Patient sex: M
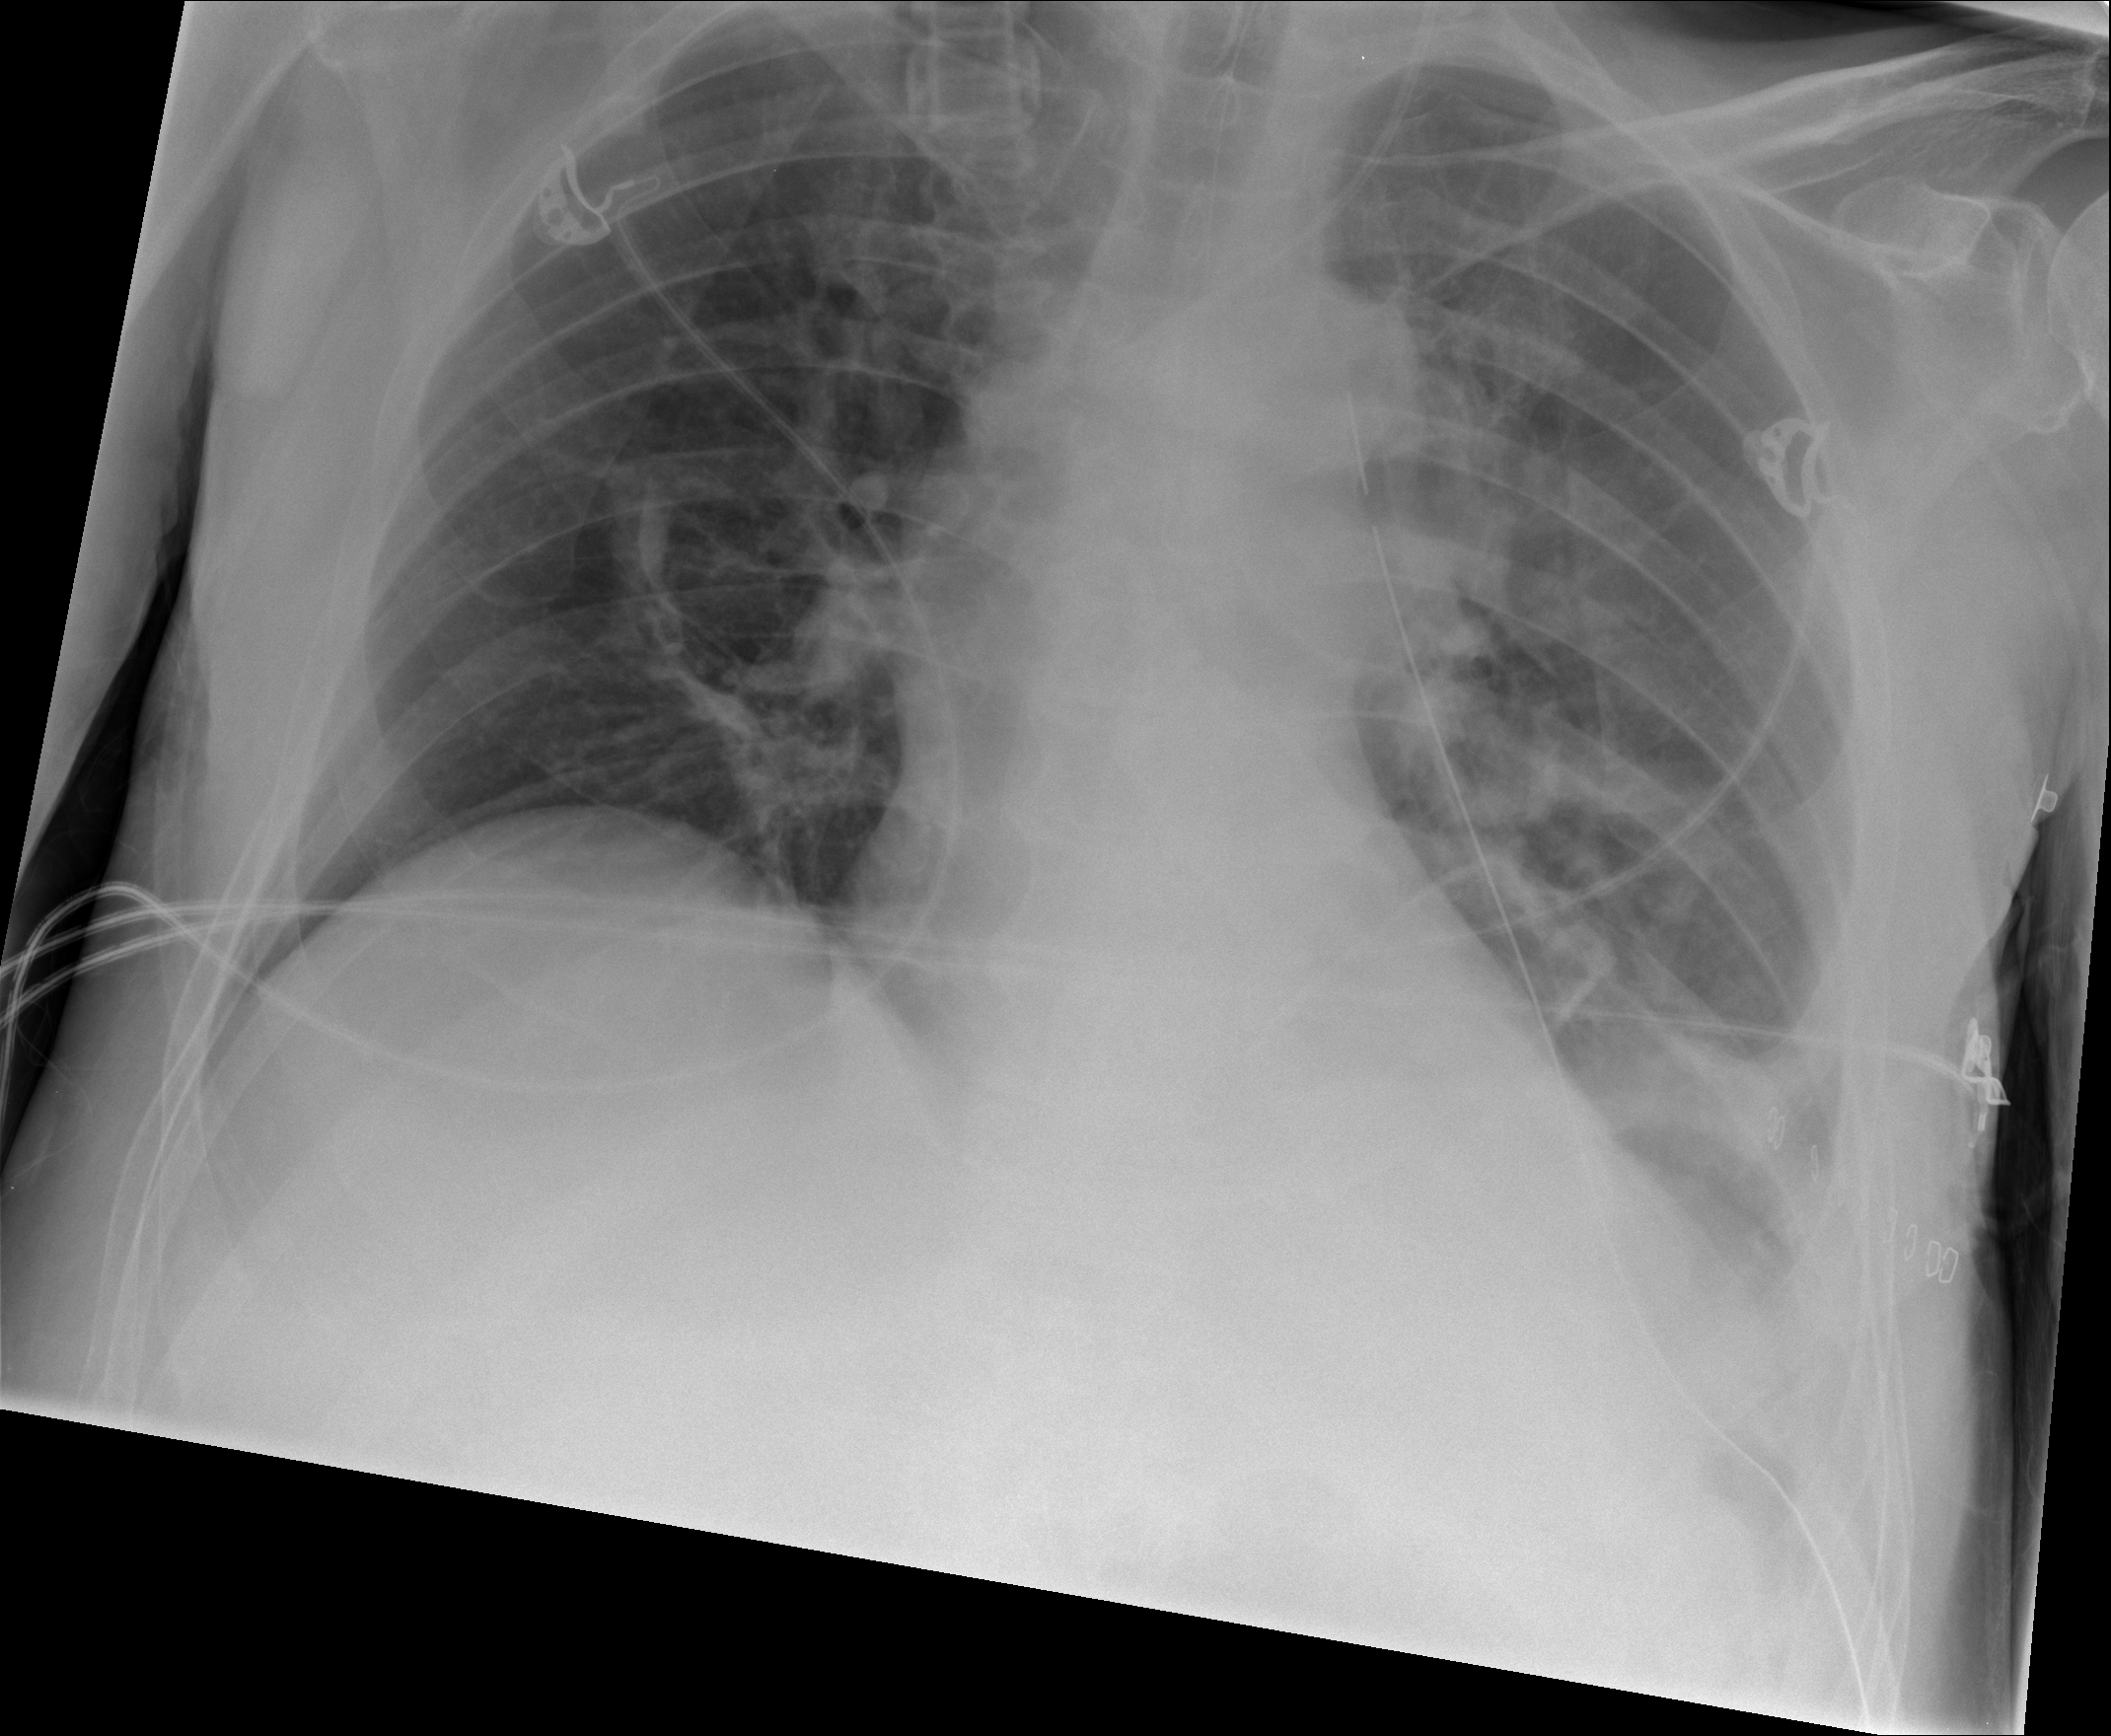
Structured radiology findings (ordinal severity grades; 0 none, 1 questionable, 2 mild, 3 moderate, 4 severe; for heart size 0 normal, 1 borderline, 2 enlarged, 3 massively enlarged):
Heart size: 0
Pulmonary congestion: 2
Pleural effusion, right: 0
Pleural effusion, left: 2
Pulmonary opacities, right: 1
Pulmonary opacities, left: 1
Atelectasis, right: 2
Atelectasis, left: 3